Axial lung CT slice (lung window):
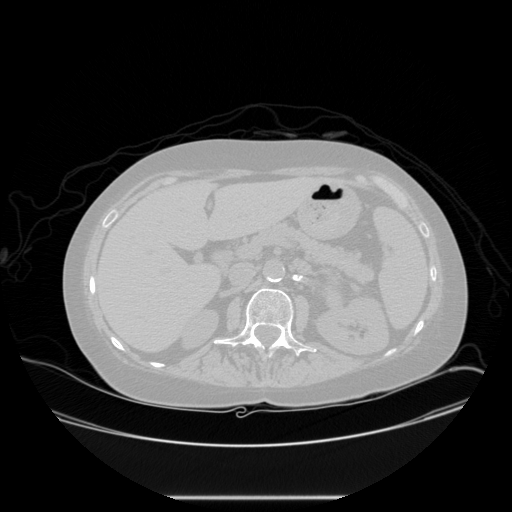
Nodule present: no